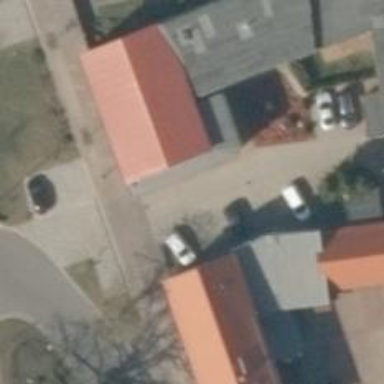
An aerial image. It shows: Building with flat grey roof.